Question: In a complex jquery problem, If possible,I want a 'an image to fly into another div' and adding 1 to current value , just as it does in shopping carts
> The scenario is a user can like another user, by clicking thumbs up
next to his image now I want the image of user keeps getting smaller
in size as it fly's to the counter, once reached to the div the image
clicked should be removed.
I am not able to do 'fly and shrink part' even after reading tutorial and reckon its something I need help with. I envision its a time consuming thing thus any guidance would be hugely be appreciated. Thank you Sir
Jsfiddle
<URL>

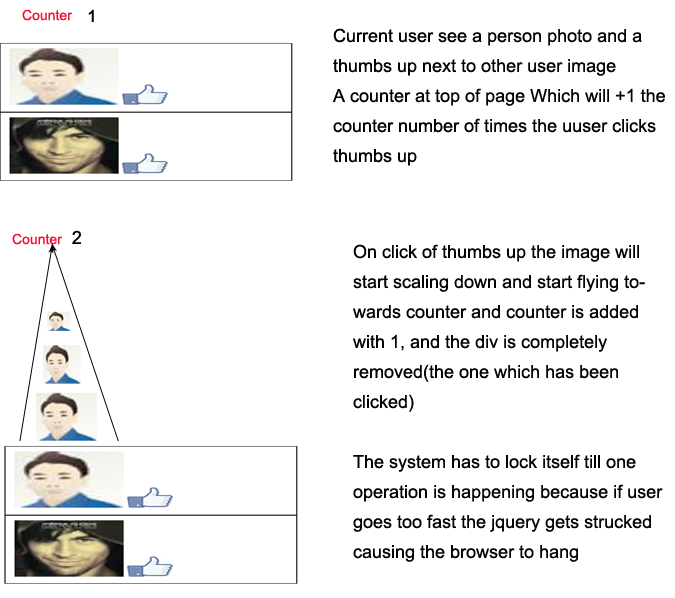
Answer: <URL>
'''
var $counter = $('#counter');
$('.row').click(function(){
var $that = $(this);
var $clone = $that.clone();
var speed = 1000;
// "hide" clicked and create a clone that will fly
$that.slideUp(speed).after($clone);
$clone.css({
// Setup initial position
position: 'absolute',
top: $that.offset().top,
left: $that.offset().left
}).animate({
// Fly!
left: $counter.offset().left,
top: $counter.offset().top,
width: 0,
height: 0
},speed, function() {
// On animation end:
// Increment counter
$counter.text( +$counter.text() + 1 );
// Remove both elements
$that.add( $clone ).remove();
});
});
'''